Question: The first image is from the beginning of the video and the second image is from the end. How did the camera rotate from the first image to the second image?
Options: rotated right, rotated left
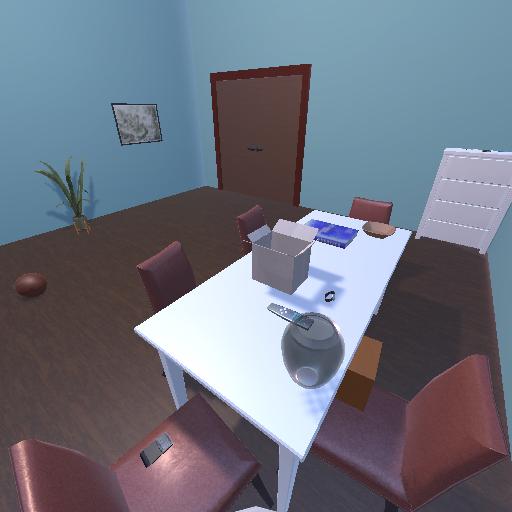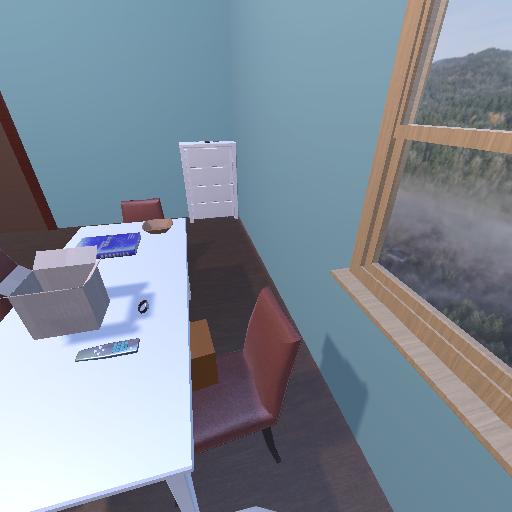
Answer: rotated right